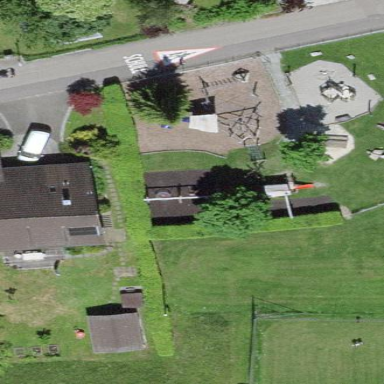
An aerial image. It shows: Playground area for leisure activities on the land.